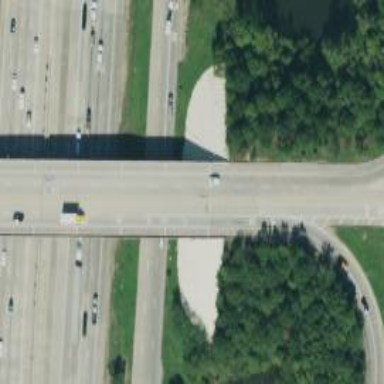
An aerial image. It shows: Primary highway bridge.